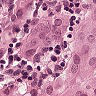
Metastatic tissue present: yes